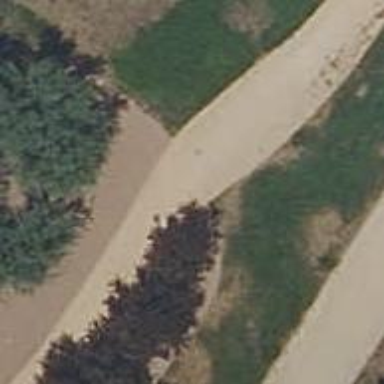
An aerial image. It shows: Footway on sandy surface.